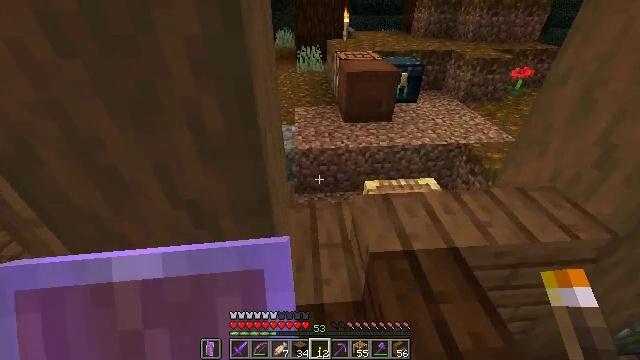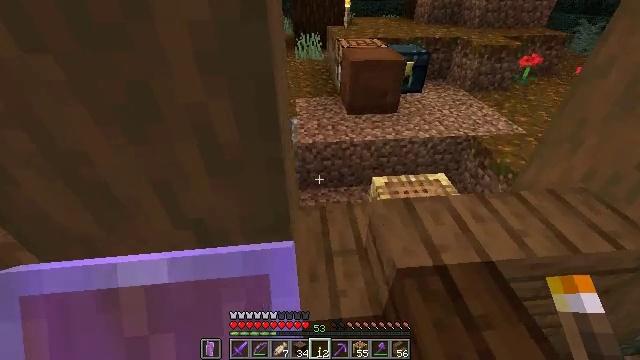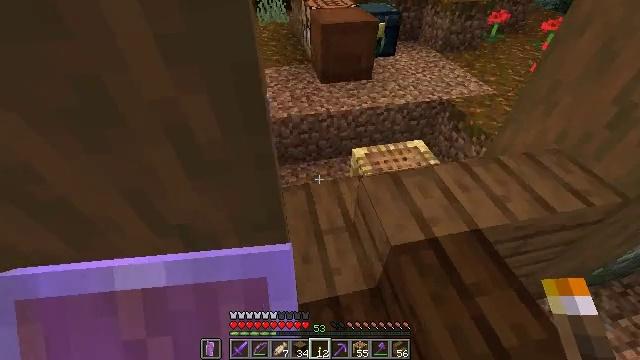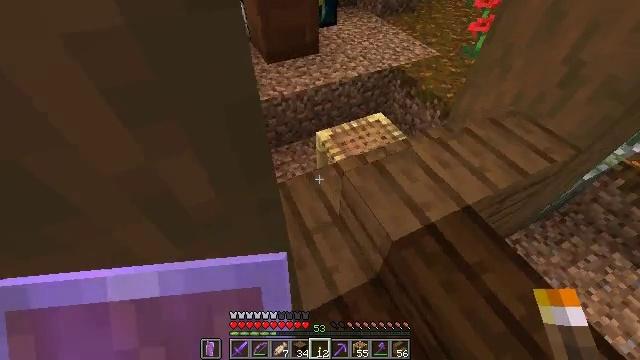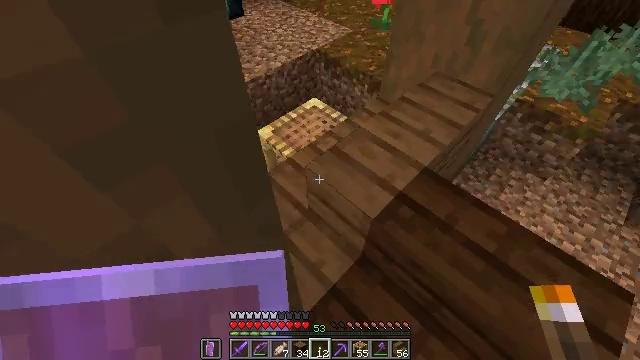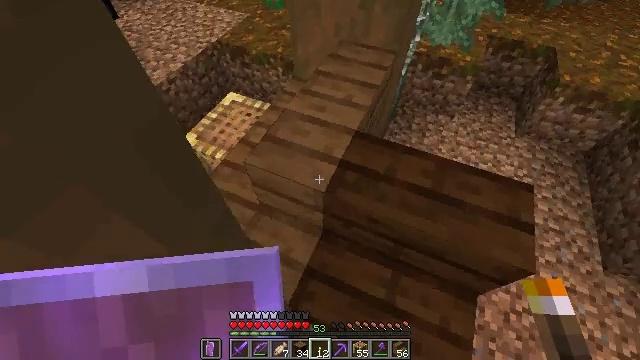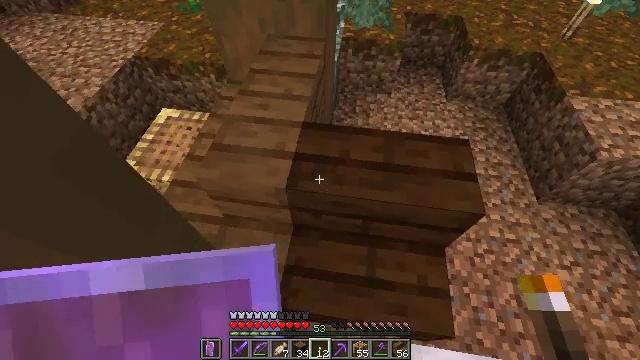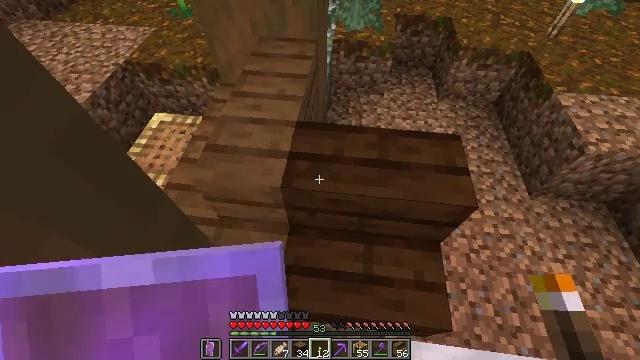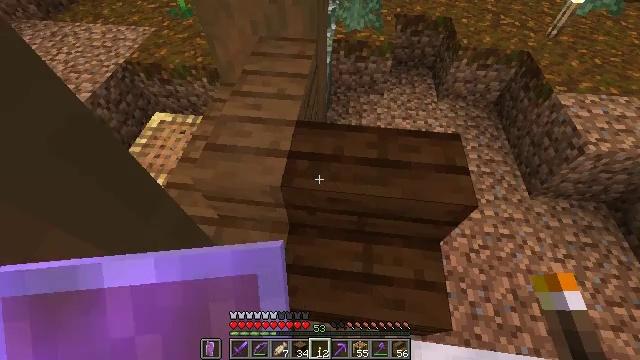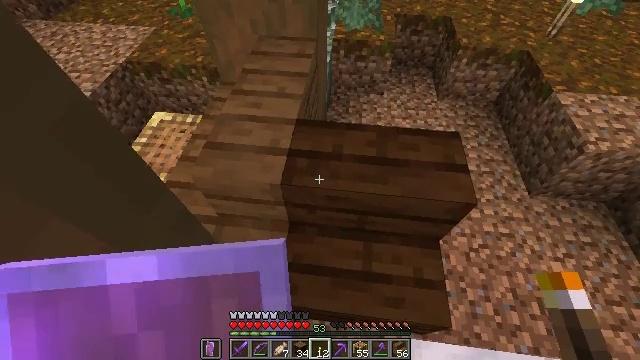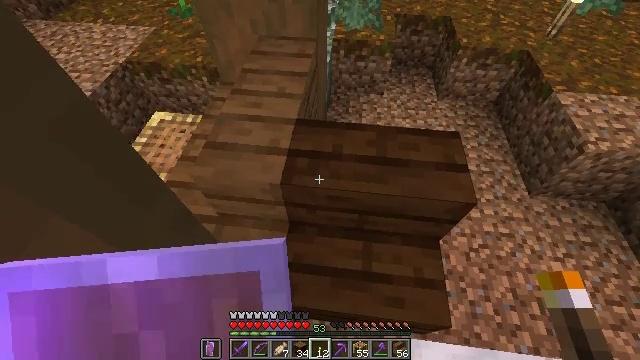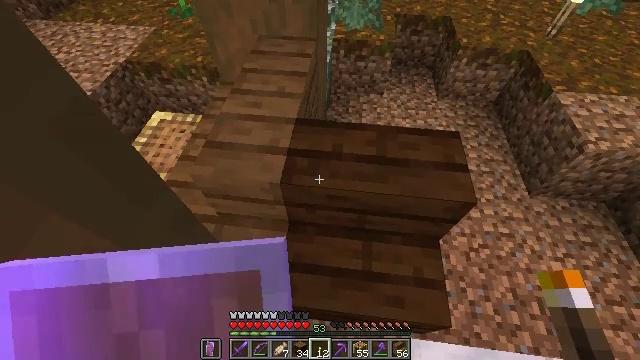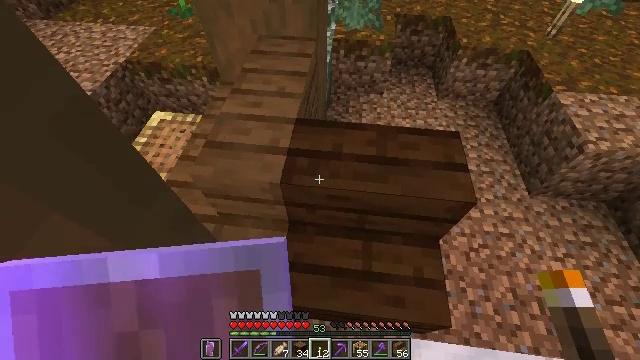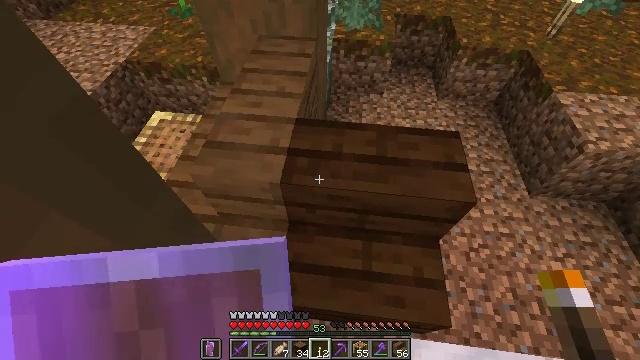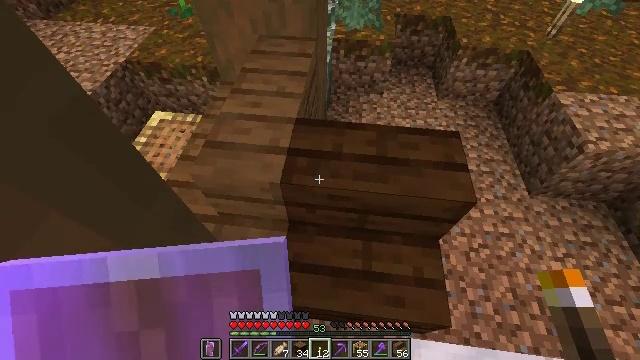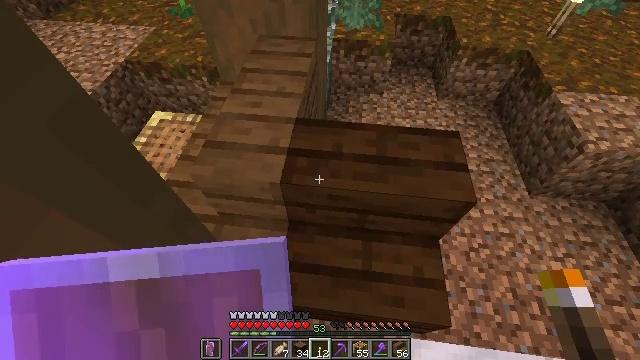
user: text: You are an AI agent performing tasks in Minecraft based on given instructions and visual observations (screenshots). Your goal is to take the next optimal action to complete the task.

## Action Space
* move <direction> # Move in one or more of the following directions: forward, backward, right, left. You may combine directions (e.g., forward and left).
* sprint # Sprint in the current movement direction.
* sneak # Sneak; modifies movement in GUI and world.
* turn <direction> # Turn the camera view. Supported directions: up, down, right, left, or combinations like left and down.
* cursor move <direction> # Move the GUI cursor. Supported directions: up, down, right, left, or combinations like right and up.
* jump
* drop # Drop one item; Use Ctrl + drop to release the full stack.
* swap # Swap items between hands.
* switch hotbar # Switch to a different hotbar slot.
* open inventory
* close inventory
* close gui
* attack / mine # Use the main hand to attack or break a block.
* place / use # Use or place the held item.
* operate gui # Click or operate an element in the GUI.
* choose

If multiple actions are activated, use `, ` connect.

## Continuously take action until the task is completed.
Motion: motion action
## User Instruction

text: Collect the dark oak stairs by mining.
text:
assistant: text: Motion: move forward and move left, turn down
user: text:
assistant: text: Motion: move forward and move left, turn right and down
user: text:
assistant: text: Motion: move forward and move left, turn right and down
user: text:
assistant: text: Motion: turn right and down
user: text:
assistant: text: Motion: turn right and down
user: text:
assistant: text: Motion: turn right
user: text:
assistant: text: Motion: turn right
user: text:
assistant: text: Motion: no_op
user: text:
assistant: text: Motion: no_op
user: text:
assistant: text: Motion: no_op
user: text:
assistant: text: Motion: no_op
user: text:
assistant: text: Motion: no_op
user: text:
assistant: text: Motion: no_op
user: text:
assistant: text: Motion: no_op
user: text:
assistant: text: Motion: no_op
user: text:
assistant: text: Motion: no_op
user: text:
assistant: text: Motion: no_op
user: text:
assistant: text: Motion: no_op
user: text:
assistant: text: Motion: no_op
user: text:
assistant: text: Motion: no_op
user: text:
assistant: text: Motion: no_op
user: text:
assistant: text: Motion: no_op
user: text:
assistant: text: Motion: no_op
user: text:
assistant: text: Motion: no_op
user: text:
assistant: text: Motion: no_op
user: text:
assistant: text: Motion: no_op
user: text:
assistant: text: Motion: no_op
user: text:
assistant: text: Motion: no_op
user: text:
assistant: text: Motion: no_op
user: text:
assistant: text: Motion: no_op